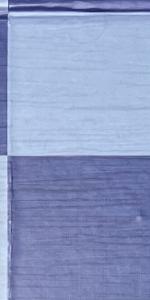
Label: Empty